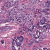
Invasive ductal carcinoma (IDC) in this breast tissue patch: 1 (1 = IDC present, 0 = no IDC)